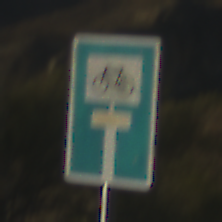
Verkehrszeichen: SackgasseRadverkehrDurchlaessig
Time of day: SunriseSunset
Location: Outdoor (Nature)
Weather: Clear
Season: NotSpecified
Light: Natural